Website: lowes
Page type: billing-address
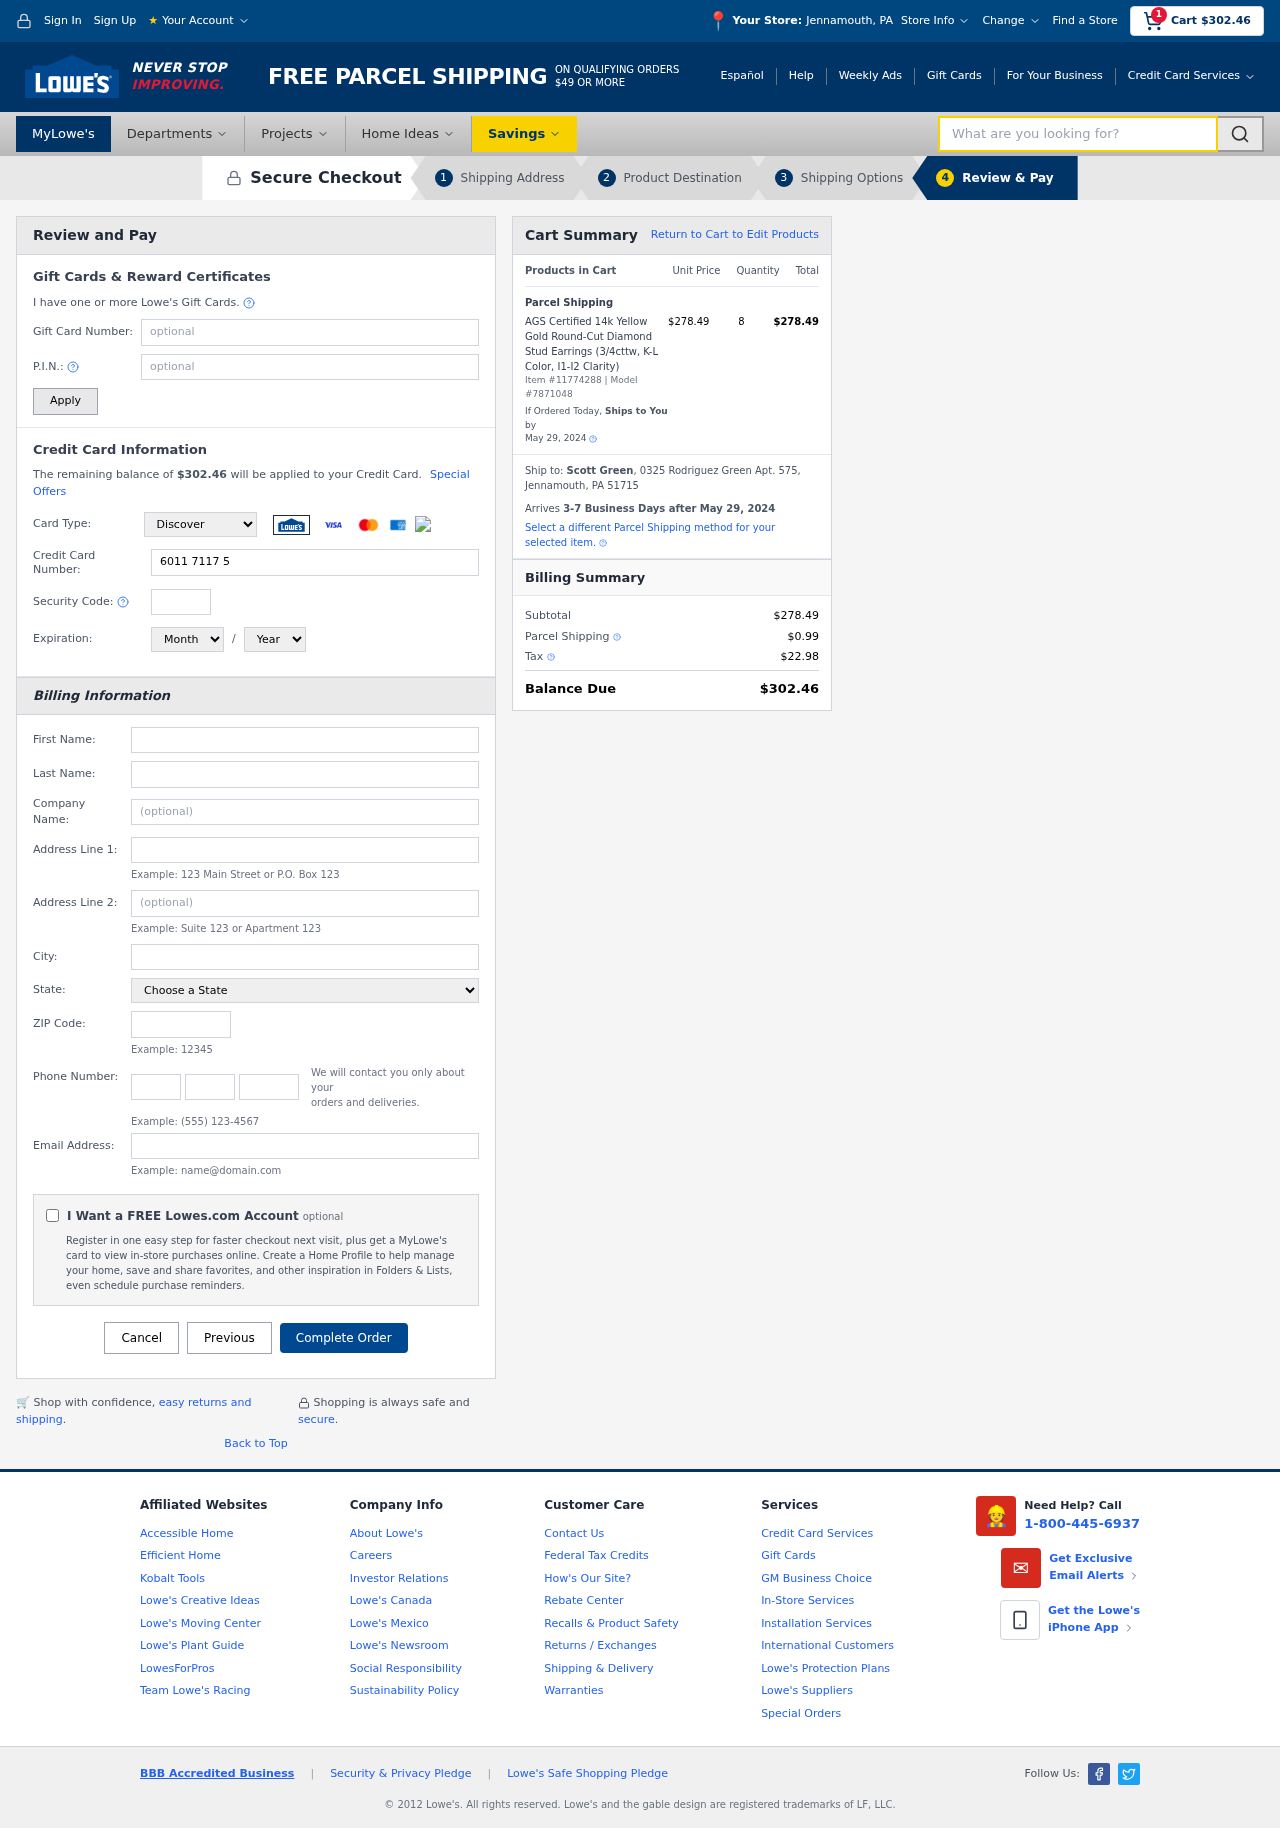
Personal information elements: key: PII_CARD_CVV
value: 211
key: PII_CARD_EXPIRY_MONTH
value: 12
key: PII_CARD_EXPIRY_YEAR
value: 28
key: PII_CARD_NUMBER
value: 6011 7117 5763 9535
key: PII_CARD_TYPE
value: Discover
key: PII_CITY
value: Jennamouth
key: PII_CITY_STATE
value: Jennamouth, PA
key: PII_COMPANY
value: Gross-Gilmore
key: PII_EMAIL
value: sgreen@gmail.com
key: PII_FIRSTNAME
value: Scott
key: PII_FULLNAME
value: Scott Green
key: PII_LASTNAME
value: Green
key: PII_PHONE_AREA
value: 915
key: PII_PHONE_PREFIX
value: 548
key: PII_PHONE_SUFFIX
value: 5003
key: PII_POSTCODE
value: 51715
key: PII_STATE
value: Pennsylvania
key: PII_STREET
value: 0325 Rodriguez Green Apt. 575
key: PII_STREET2
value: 758 Nicole Rest
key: PII_CITY_STATE_ZIP
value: Jennamouth, PA 51715
Product elements: key: PRODUCT1_NAME
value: AGS Certified 14k Yellow Gold Round-Cut Diamond Stud Earrings (3/4cttw, K-L Color, I1-I2 Clarity)
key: PRODUCT1_PRICE
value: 278.49
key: PRODUCT1_QUANTITY
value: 8
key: PRODUCT_ITEM_NUMBER
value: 11774288
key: PRODUCT_MODEL_NUMBER
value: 7871048
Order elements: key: ORDER_SUBTOTAL
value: $302.46
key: ORDER_TOTAL
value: $302.46
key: ORDER_SHIPPING_DATE
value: May 29, 2024
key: ORDER_SUBTOTAL
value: $278.49
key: ORDER_DELIVERY_DATE
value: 3-7 Business Days after May 29, 2024
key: ORDER_SHIPPING_DATE2
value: May 29, 2024
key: ORDER_SUBTOTAL2
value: $278.49
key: ORDER_SHIPPING_COST
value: $0.99
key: ORDER_TAX
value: $22.98
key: ORDER_TOTAL2
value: $302.46
Search elements: key: HEADER_SEARCH
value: What are you looking for?